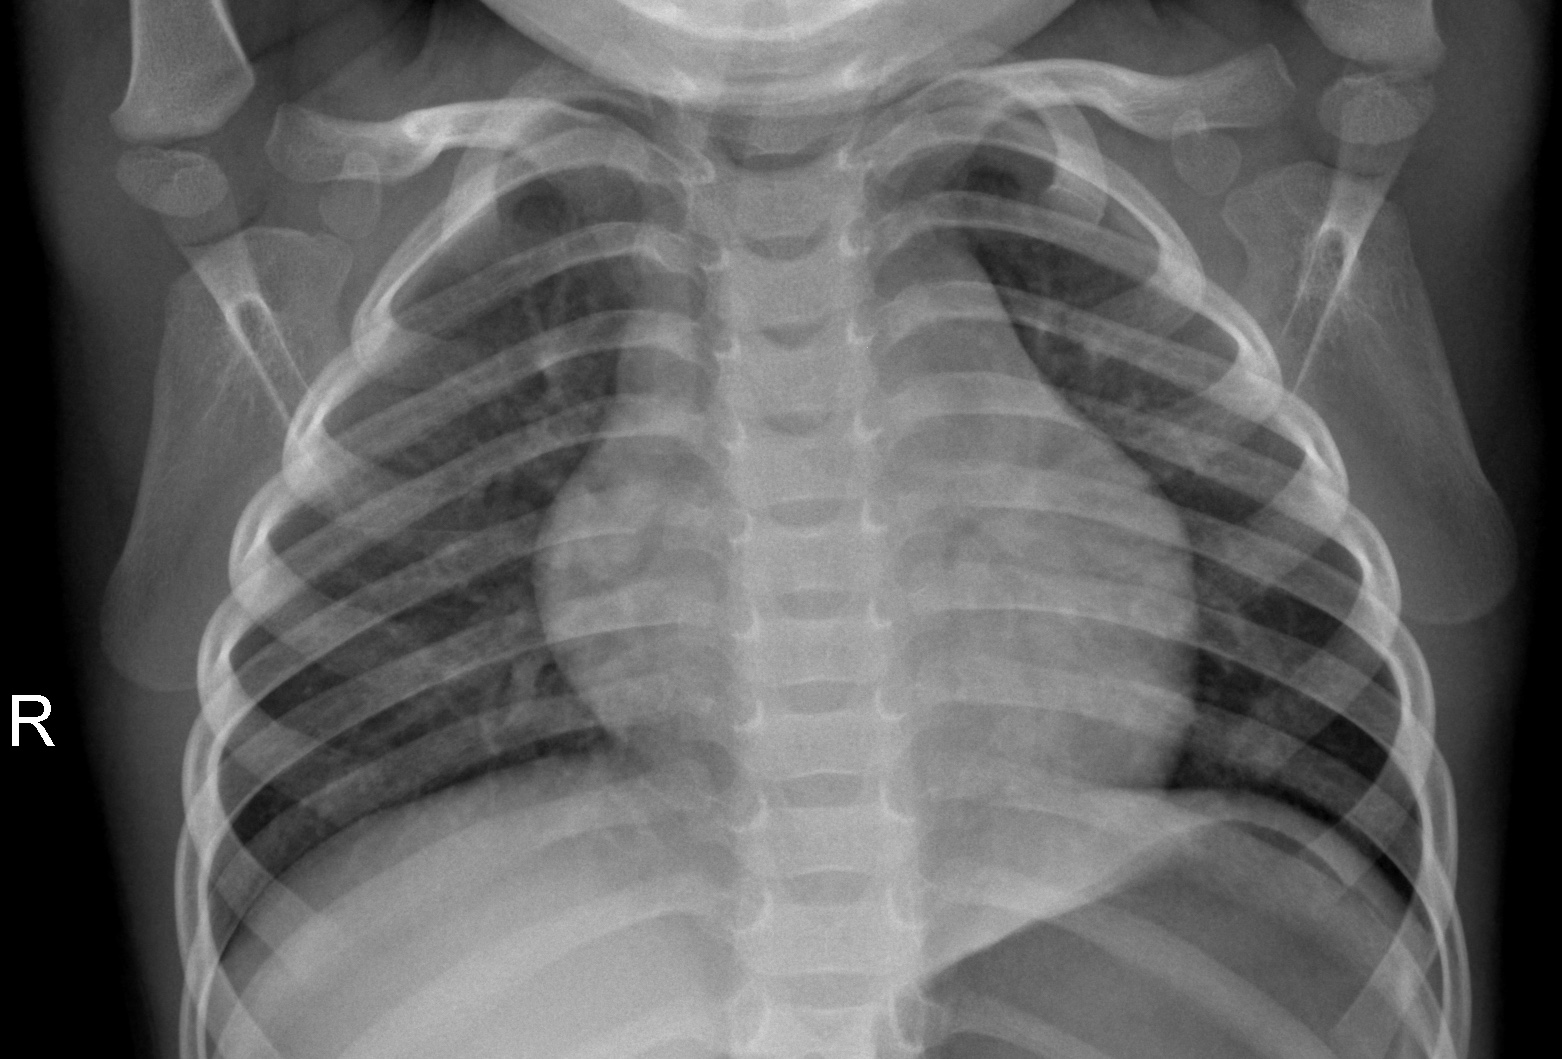
Diagnosis: NORMAL